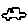
Label: car